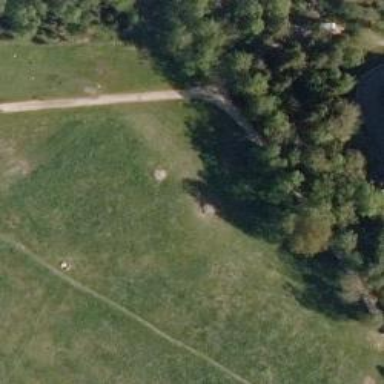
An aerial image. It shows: Disc golf basket.